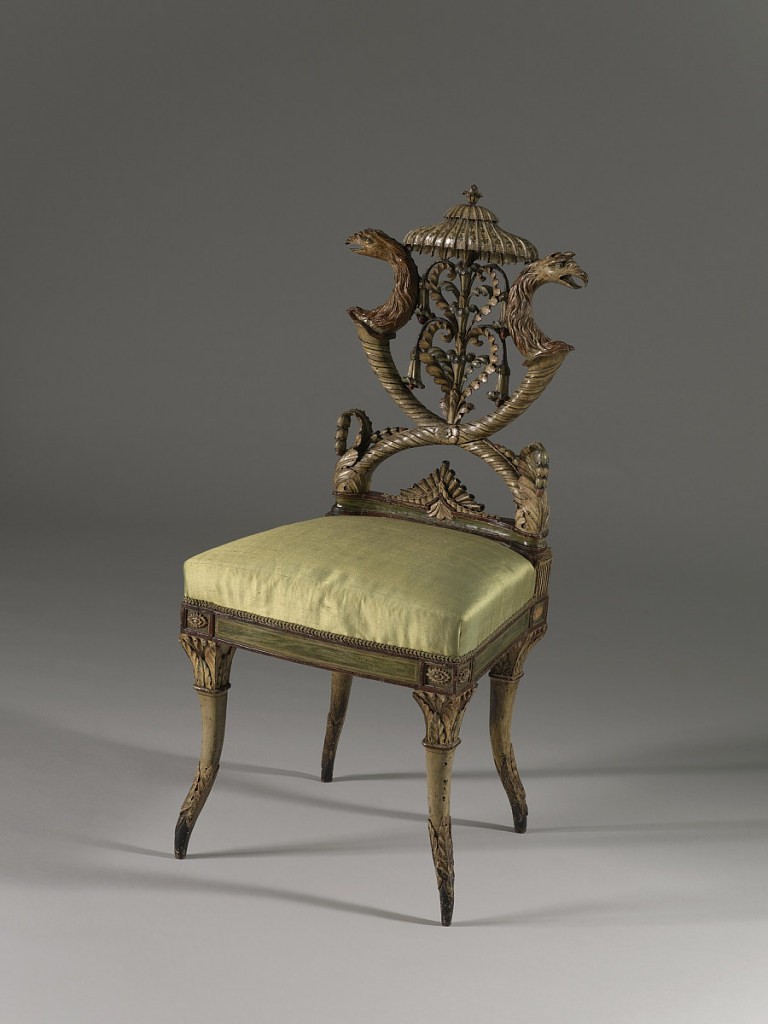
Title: Side Chair
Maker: Michel Angelo Pergolesi, Italian, active ca. 1760–1801
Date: ca. 1785
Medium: wood, paint, gilding, textile
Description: Elaborately carved and painted side chair. Back composed of crossed cornucopia, from which spring almost at right angles griffins and heads, holding between them an umbrella shaped canopy, with foliated stem of trumpet flowers, in false Chinese taste; surface is painted in buff, red, green, and blue. The rounded tapering legs curve inwards in the middle but splay out towards the feet; above the finely tapered feet, are carved acanthus leaves. Top of legs have square capitols carved with acanthus leaves and berries.